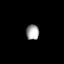
Tissue: lung
Cell type: T cells
Senescence score: 0.2417
Nuclear area (px): 193
Mean DAPI intensity: 164.756